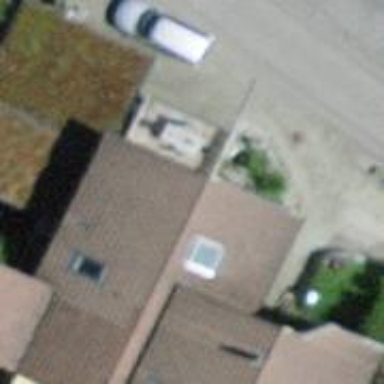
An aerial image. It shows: Residential building.